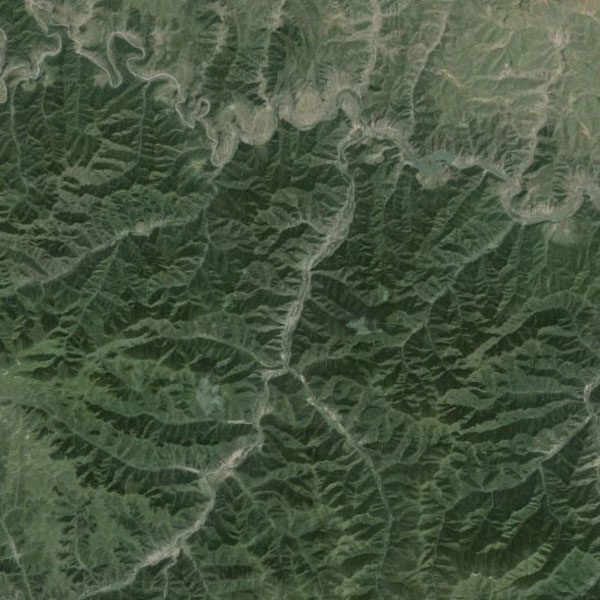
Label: Mountain